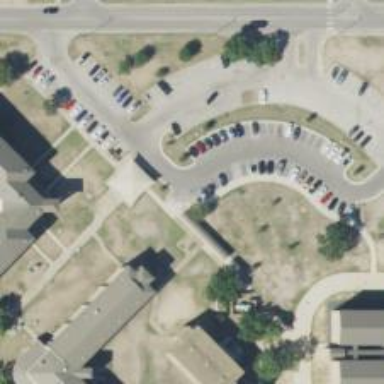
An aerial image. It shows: Parking space is available.